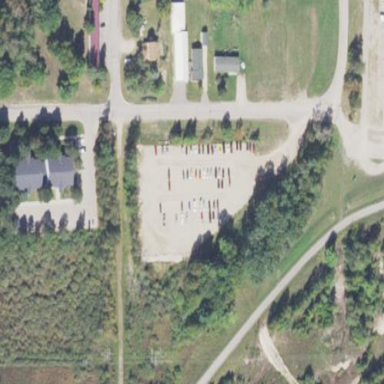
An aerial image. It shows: Parking area with unpaved surface.